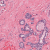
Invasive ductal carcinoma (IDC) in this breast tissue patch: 0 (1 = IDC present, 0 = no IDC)